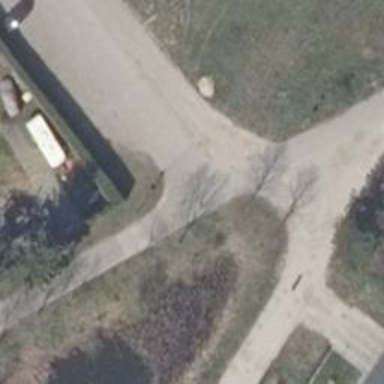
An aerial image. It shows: Traffic calming hump on the road.